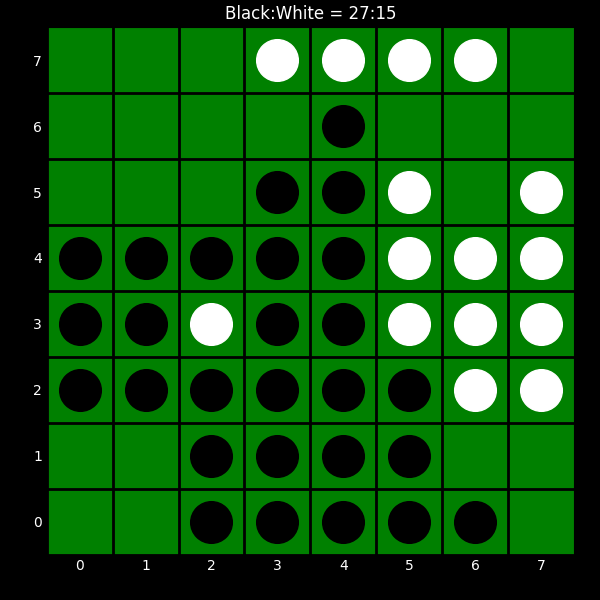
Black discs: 27
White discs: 15